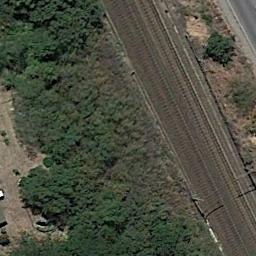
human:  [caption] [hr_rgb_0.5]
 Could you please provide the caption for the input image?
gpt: There is a train passing by in the picture .

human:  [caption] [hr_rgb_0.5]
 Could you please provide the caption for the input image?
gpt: Many trees are beside the railway .

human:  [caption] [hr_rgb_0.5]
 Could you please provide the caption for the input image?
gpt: These railways have a grove of trees on one side of the railways .

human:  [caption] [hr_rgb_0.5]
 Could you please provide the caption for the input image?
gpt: The railway is next to some trees .

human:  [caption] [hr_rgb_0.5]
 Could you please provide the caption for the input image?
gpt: There are some green trees beside the railway .